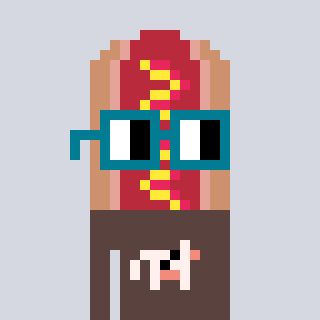
a pixel art character with square dark green glasses, a hotdog-shaped head and a darkbrown-colored body on a cool background